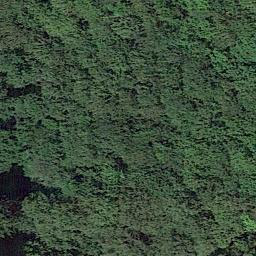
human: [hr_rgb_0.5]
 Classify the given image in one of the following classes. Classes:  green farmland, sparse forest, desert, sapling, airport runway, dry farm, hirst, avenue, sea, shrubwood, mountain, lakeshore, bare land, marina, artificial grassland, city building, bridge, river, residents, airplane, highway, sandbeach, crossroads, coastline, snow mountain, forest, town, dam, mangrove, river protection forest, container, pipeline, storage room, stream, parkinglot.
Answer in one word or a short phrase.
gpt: forest